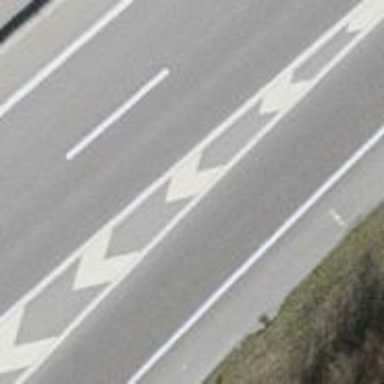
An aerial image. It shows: Asphalt motorway link.